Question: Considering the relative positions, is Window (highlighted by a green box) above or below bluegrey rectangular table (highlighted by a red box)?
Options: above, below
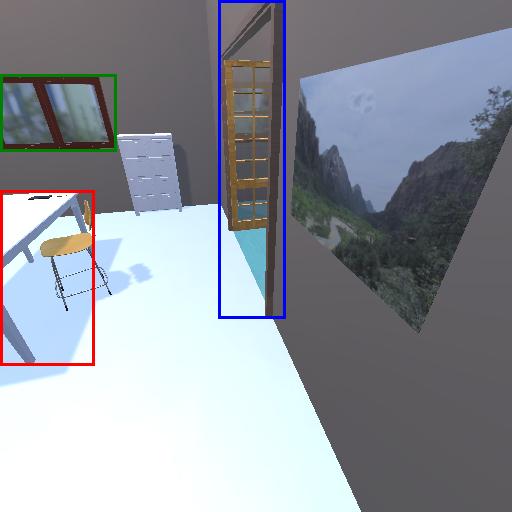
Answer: above